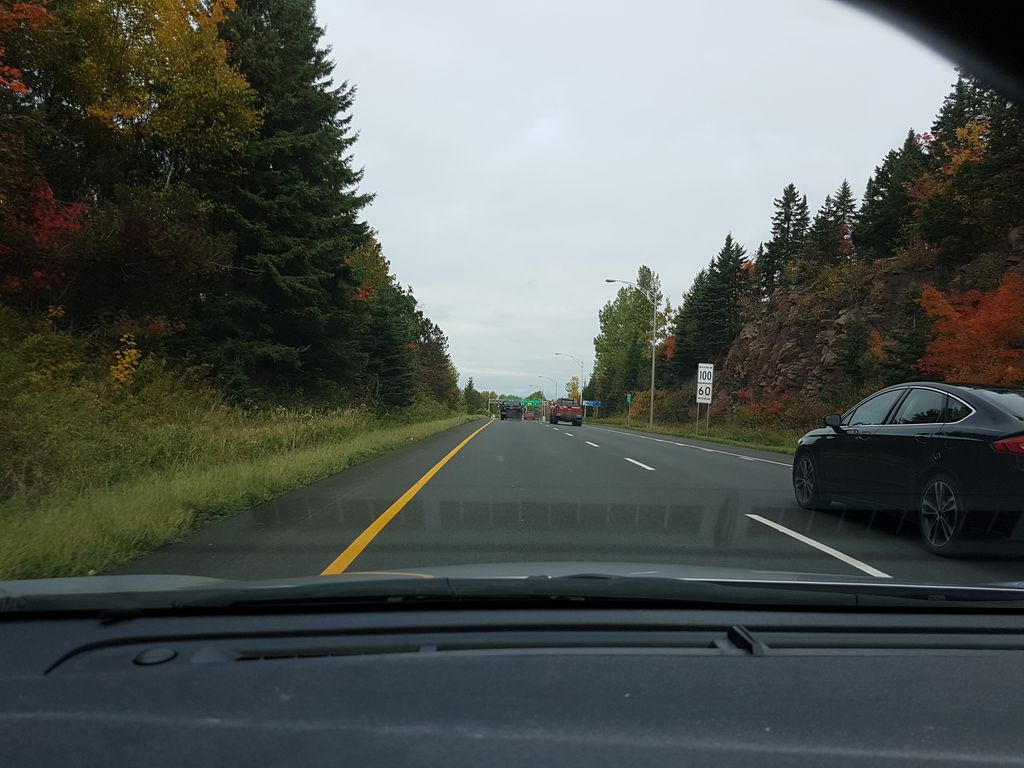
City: quebec_city